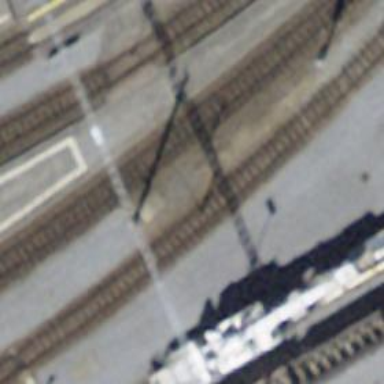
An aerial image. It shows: Narrow-gauge railway with single track. The railway is electrified with contact line.